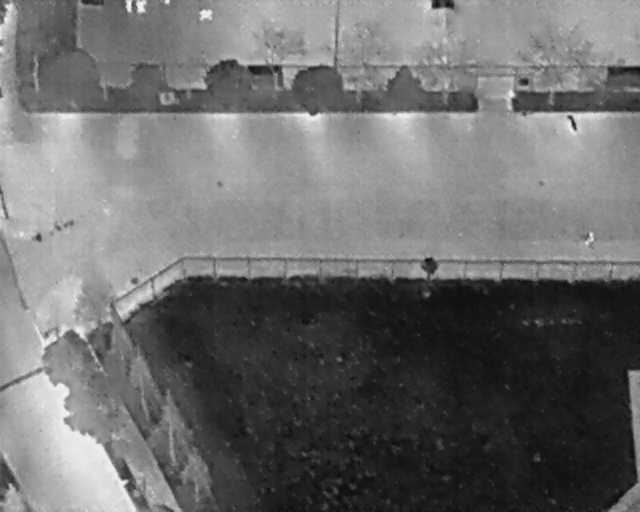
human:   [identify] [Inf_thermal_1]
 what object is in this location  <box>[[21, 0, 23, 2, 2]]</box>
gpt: <ref>1 medium person at the top left</ref>